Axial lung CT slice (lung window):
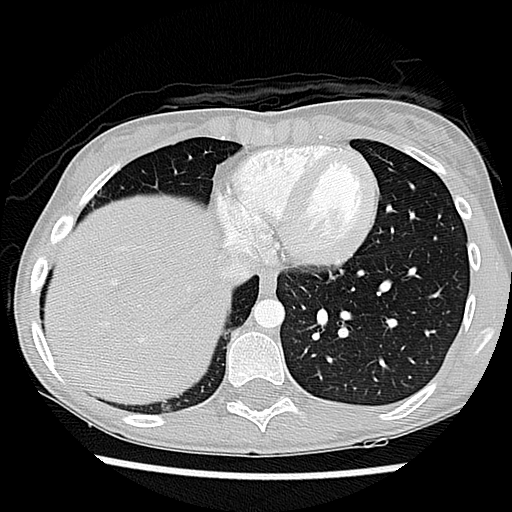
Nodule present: no